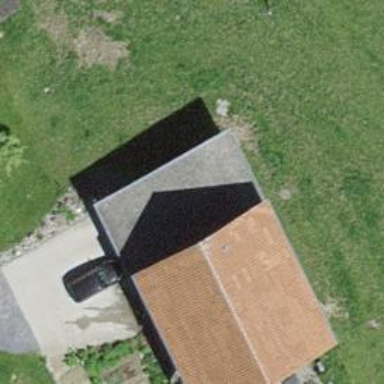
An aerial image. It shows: Farm building.